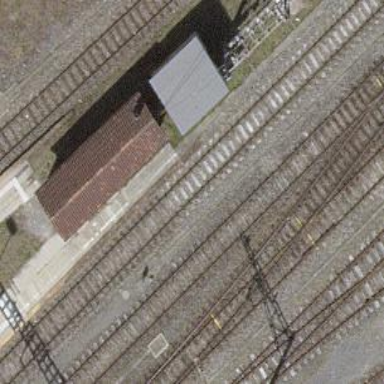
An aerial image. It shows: Railway track with contact line for electrification.